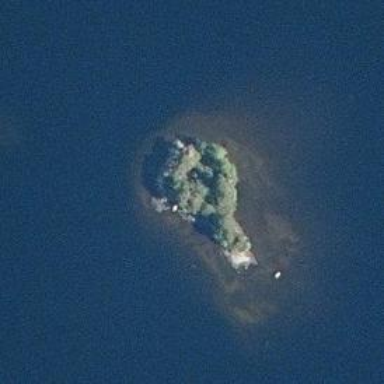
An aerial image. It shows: Image showing island.